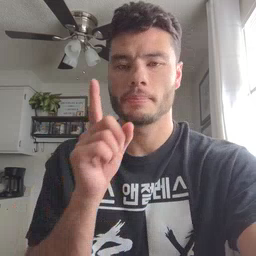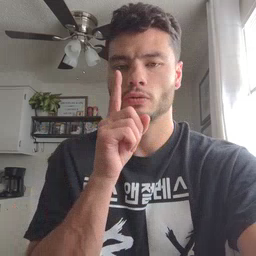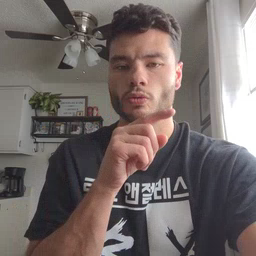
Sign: mouse